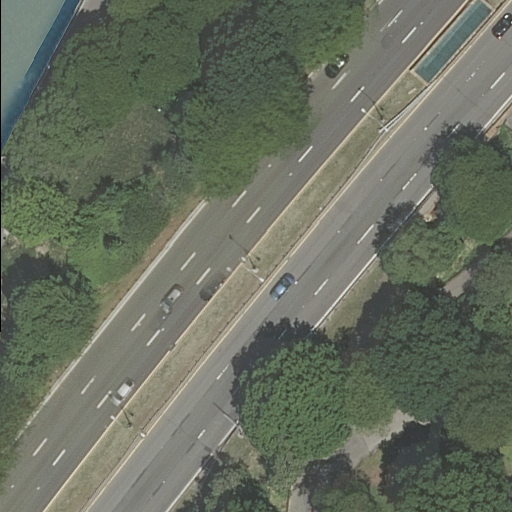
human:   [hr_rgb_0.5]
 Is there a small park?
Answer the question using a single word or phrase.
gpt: no

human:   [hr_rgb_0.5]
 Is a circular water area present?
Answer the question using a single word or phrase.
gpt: no

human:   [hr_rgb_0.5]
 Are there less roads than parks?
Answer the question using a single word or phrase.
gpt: no

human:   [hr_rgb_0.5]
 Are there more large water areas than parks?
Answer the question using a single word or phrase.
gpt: no

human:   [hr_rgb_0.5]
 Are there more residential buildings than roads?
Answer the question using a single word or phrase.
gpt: no

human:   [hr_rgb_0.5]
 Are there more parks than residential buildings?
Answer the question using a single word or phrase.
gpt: yes

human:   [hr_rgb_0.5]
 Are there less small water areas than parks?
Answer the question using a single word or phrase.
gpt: yes

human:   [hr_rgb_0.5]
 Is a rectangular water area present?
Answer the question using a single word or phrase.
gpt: yes

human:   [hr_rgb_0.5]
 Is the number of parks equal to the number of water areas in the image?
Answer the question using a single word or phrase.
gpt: no

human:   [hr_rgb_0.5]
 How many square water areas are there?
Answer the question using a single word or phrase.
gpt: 0

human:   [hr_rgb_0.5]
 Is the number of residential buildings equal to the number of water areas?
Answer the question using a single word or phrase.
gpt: no

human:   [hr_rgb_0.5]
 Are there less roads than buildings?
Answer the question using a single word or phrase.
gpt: no

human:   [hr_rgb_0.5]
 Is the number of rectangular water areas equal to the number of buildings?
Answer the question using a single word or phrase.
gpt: no

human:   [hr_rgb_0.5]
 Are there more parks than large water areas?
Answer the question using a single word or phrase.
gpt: yes

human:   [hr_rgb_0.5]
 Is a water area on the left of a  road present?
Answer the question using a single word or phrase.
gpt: yes

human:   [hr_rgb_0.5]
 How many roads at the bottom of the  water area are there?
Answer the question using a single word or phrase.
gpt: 4

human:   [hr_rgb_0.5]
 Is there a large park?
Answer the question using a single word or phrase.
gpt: yes

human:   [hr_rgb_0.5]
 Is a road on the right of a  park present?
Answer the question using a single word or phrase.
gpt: no

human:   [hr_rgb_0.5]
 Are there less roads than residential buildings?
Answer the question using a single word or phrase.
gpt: no

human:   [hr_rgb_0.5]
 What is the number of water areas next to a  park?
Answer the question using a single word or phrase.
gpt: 1

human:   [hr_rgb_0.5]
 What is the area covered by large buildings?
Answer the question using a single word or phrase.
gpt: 0m2

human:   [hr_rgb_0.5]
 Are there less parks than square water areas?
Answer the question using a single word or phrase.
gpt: no

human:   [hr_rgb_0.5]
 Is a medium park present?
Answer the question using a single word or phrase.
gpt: no

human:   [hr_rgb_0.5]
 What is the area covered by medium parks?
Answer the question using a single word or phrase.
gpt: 0m2

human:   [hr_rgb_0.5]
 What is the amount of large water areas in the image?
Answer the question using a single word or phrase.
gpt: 0

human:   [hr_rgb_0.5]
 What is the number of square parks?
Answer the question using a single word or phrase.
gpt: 0

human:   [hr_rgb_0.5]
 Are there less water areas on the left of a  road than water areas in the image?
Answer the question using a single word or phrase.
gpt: no

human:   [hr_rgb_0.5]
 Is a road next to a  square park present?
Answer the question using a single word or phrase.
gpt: no

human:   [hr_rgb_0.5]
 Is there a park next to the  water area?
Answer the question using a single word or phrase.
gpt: yes

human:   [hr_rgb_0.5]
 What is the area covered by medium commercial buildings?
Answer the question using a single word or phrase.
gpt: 0m2

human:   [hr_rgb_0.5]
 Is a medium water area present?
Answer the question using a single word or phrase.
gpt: yes

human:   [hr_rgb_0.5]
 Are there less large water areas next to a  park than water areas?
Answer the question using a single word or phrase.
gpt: yes

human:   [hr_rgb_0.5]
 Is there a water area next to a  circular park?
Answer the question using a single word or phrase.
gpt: no

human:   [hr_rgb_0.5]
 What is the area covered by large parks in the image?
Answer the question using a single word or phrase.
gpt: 14251m2

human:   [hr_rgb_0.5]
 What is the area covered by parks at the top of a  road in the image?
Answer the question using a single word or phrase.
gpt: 10293m2

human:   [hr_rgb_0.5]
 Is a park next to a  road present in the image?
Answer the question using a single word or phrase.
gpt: yes